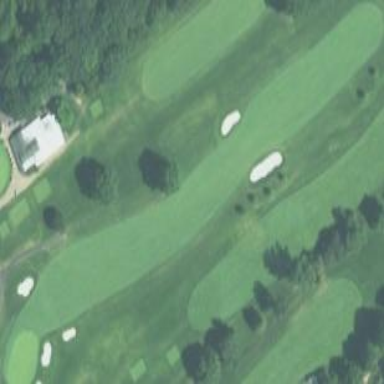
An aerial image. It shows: Scenic golf fairway.